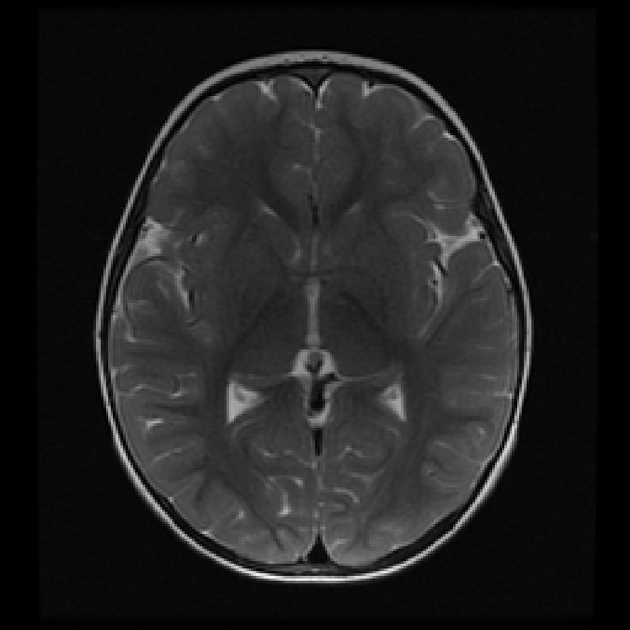
Label: notumor